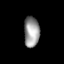
Tissue: lung
Cell type: Endothelial cells
Senescence score: 0.5462
Nuclear area (px): 462
Mean DAPI intensity: 151.582